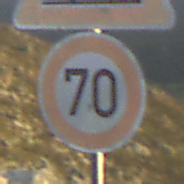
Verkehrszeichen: Geschwindigkeit70
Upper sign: SplittSchotter
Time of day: SunriseSunset
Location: Outdoor (Nature)
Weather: PartlyCloudy
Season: Summer
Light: Natural